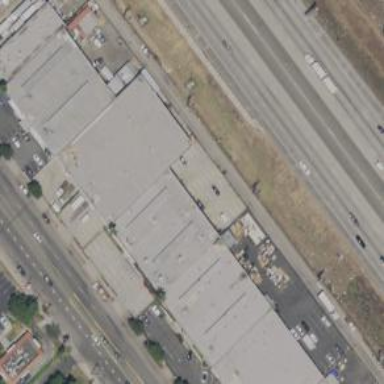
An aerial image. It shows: Warehouse building.